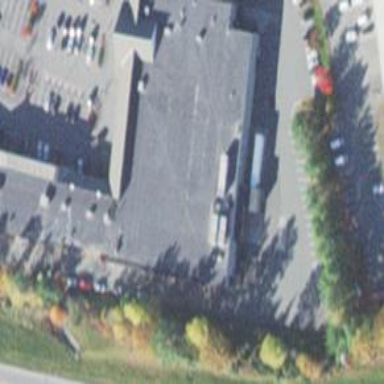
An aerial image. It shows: Building that houses supermarket.